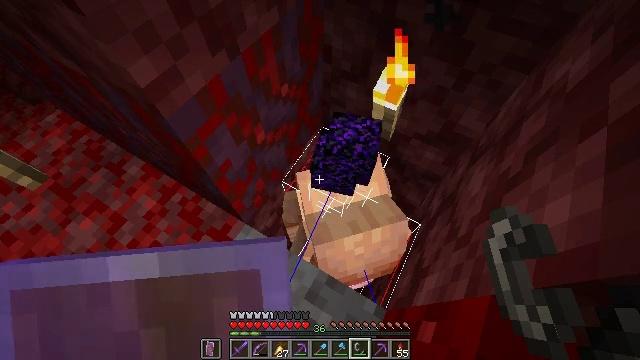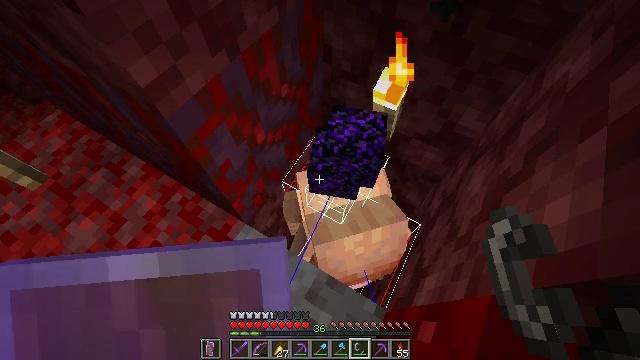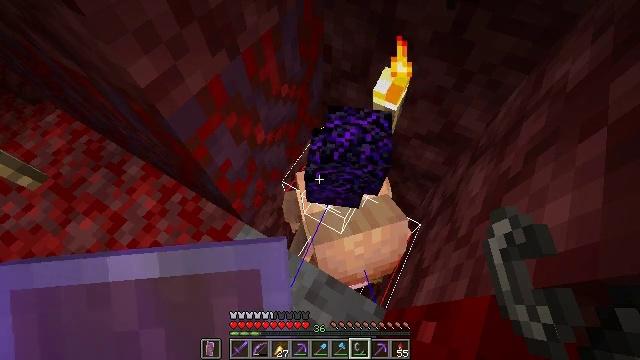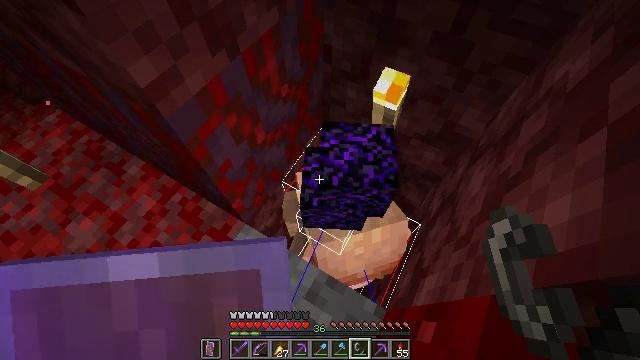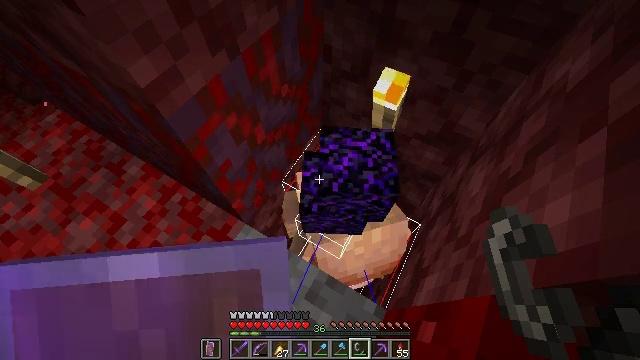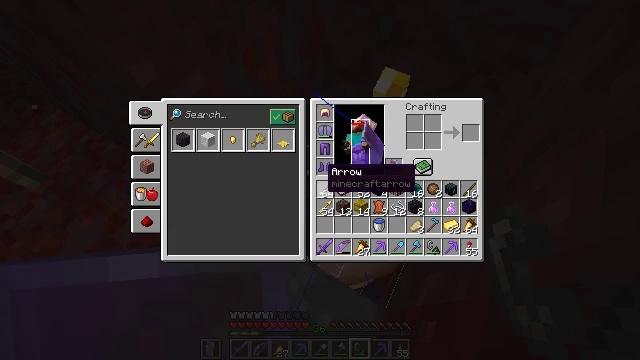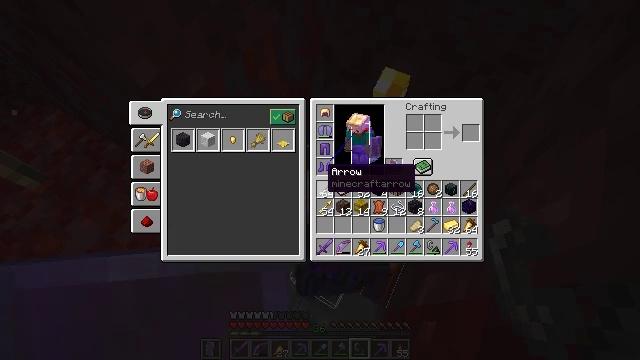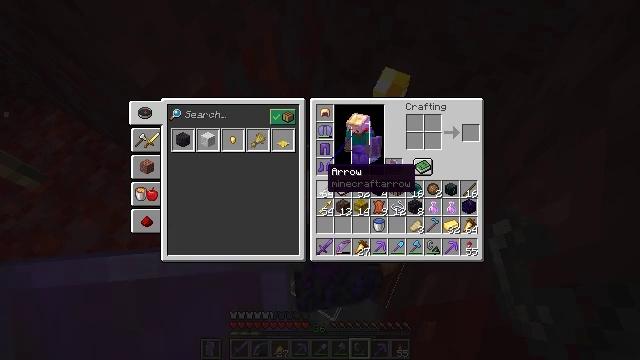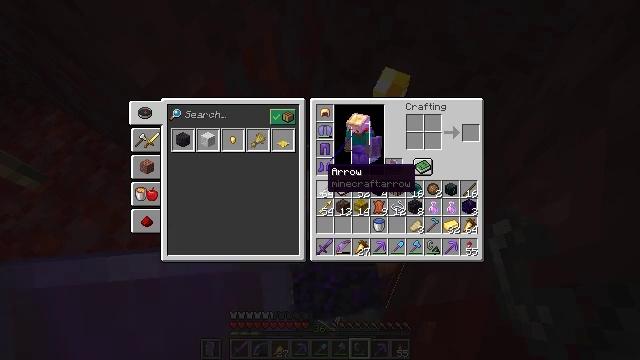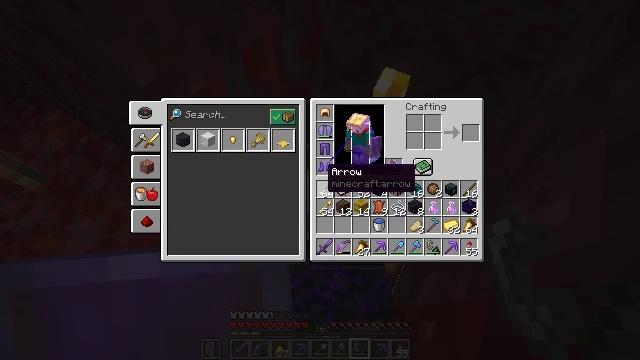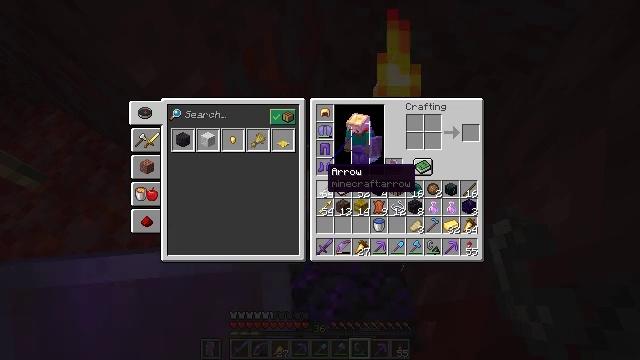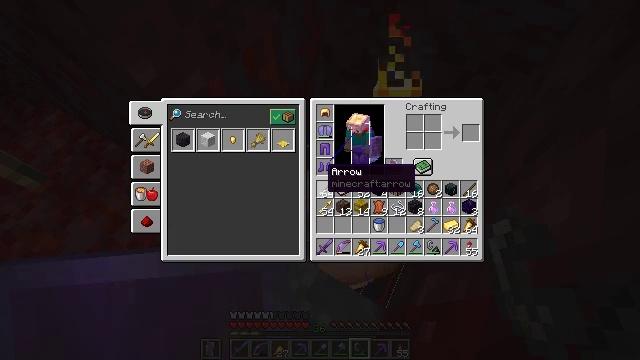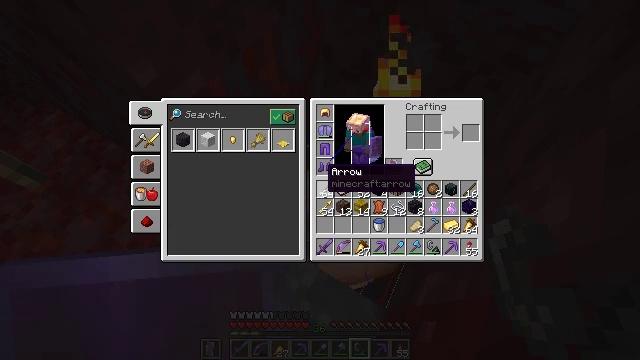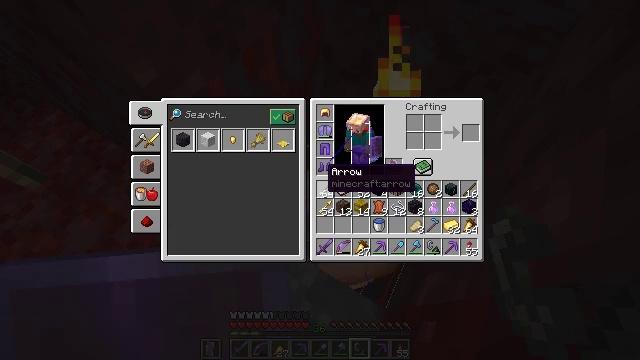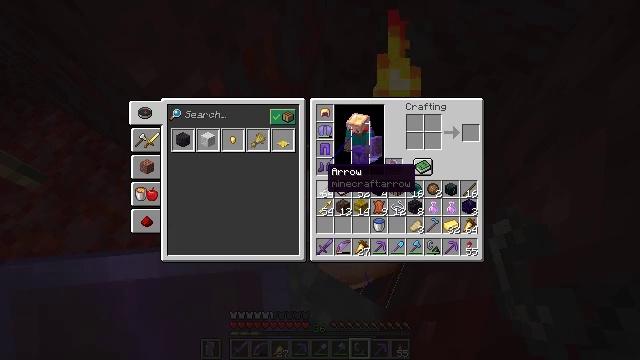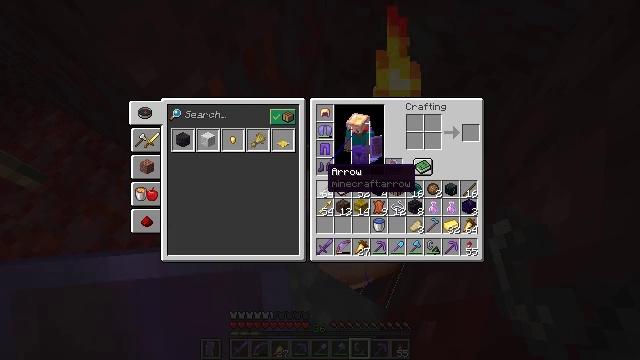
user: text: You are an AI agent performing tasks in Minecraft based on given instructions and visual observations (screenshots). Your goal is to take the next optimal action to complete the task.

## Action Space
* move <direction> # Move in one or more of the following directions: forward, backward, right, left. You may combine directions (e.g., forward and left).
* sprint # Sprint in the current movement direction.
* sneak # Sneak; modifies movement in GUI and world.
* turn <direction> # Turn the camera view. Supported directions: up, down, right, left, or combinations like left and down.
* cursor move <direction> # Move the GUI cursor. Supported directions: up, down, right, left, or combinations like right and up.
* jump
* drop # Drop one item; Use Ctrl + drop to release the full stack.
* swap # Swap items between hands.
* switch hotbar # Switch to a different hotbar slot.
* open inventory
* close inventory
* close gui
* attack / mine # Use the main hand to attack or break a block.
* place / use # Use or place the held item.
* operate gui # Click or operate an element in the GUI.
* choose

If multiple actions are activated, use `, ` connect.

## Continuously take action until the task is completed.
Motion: motion action
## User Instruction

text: Drop a fire charge.
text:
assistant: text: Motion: no_op
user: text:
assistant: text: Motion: no_op
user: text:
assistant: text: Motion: no_op
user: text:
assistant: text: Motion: no_op
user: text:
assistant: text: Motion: open inventory
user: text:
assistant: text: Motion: open inventory
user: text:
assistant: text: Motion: open inventory
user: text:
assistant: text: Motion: no_op
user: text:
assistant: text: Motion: no_op
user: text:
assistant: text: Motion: no_op
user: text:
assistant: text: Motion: no_op
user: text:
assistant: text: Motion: no_op
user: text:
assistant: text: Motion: no_op
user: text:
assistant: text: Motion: no_op
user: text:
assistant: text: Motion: no_op
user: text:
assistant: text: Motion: no_op
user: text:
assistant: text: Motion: no_op
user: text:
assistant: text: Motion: no_op
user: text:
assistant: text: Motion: no_op
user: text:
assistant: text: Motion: no_op
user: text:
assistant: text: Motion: no_op
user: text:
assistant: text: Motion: no_op
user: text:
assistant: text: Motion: no_op
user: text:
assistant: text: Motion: no_op
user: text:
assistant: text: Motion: no_op
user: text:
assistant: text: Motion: no_op
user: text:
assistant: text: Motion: no_op
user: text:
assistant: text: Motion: no_op
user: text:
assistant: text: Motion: no_op
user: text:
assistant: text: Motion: no_op